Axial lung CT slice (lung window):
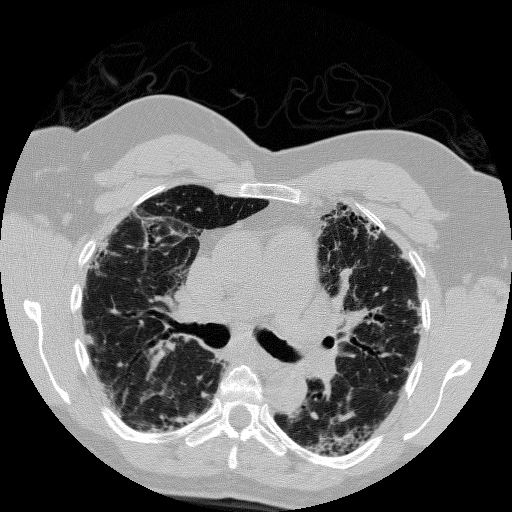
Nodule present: no